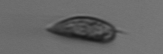
Label: Prorocentrum_triestinum